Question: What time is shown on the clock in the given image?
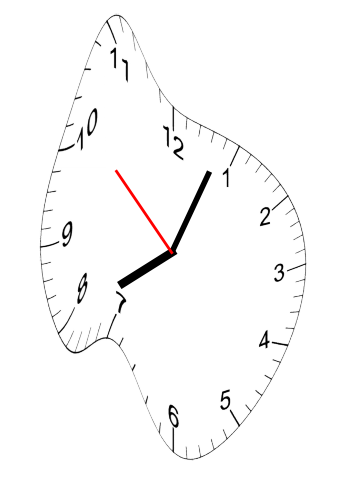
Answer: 08:03:52